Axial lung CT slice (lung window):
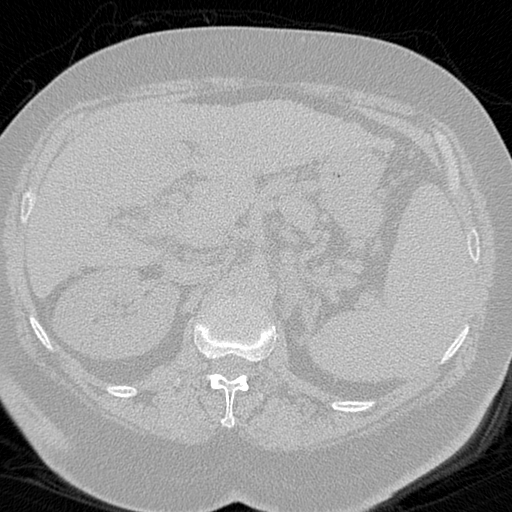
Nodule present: no